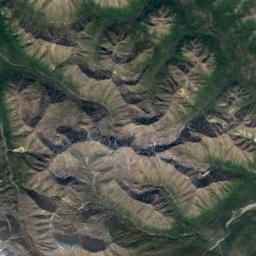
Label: mountain